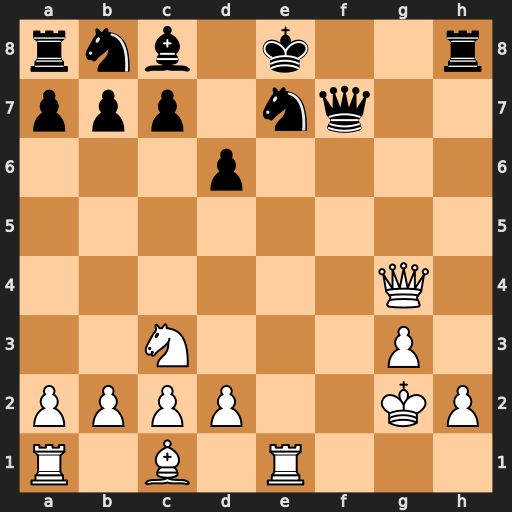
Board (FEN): rnb1k2r/ppp1nq2/3p4/8/6Q1/2N3P1/PPPP2KP/R1B1R3
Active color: w
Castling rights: kq
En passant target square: -
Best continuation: Qxc8#